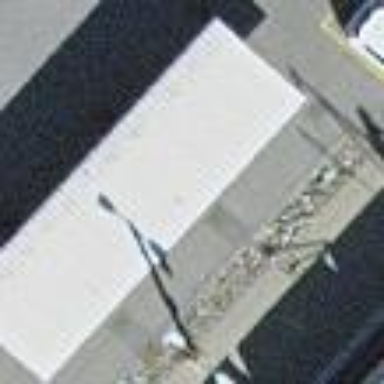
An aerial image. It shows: Bicycle parking facility with roof.